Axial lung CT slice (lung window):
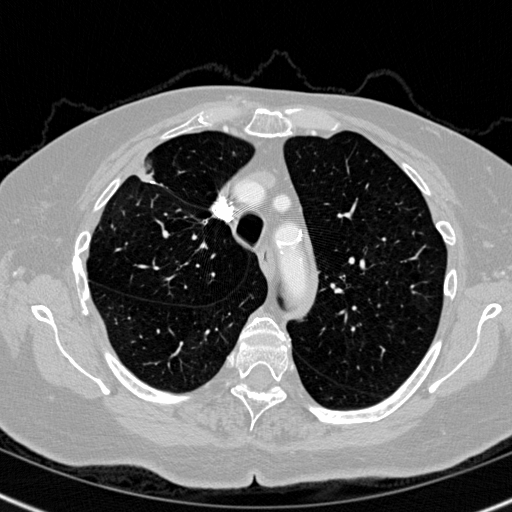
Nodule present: no